八年级 · 度量几何学
如图, 点 $P$ 在 $B C$ 上, $A B \perp B C$ 于点 $B, D C \perp B C$ 于点 $C, \triangle A B P \cong_{\triangle} P C D$,其中 $B P=C D$ ，则下列结论中错误是 $(\quad)$

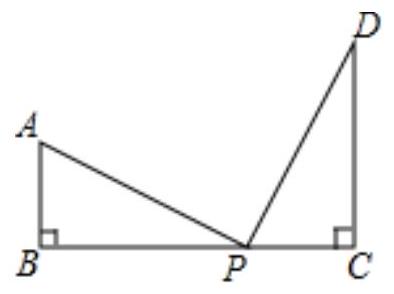
$\angle A P B=\angle D$
B. $\angle A+\angle C P D=90^{\circ}$
C. $A P=P D$
D. $A B=P C$
答案: B